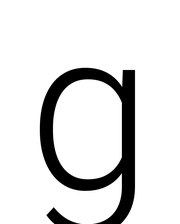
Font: Roboto_Light